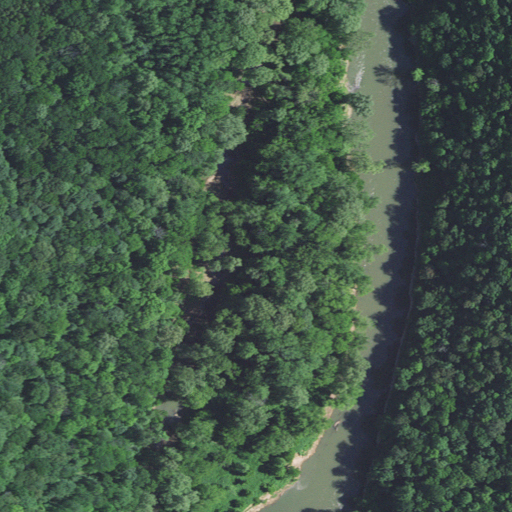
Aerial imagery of island in Kentucky named Boardcut Island containing deciduous forest, woody wetlands, herbaceous wetlands, open water, evergreen forest, and mixed forest